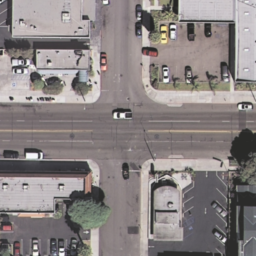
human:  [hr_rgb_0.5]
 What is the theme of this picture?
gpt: intersection